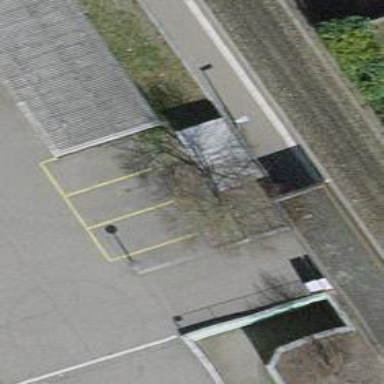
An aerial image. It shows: Rack for bicycle parking.